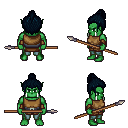
a pixel art fantasy rpg character, male body template, orc, green skin, leather chest armor, teal pants, raven short topknot hairstyle, leather bracers, spear, four views (front, back, left, right), 2x2 character sprite sheet, small pixel art, hard edges, no anti-aliasing